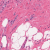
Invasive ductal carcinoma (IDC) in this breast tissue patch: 0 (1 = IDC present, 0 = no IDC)